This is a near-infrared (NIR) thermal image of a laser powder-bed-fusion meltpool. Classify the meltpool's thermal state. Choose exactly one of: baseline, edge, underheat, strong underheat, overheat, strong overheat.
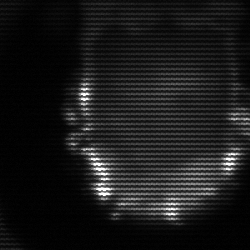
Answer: baseline